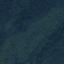
Land use / land cover: Forest